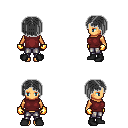
a pixel art fantasy rpg character, female body template, human, tanned skin, maroon sleeveless shirt, metal pants, gray pageboy hairstyle, gold gloves, black shoes, four views (front, back, left, right), 2x2 character sprite sheet, small pixel art, hard edges, no anti-aliasing